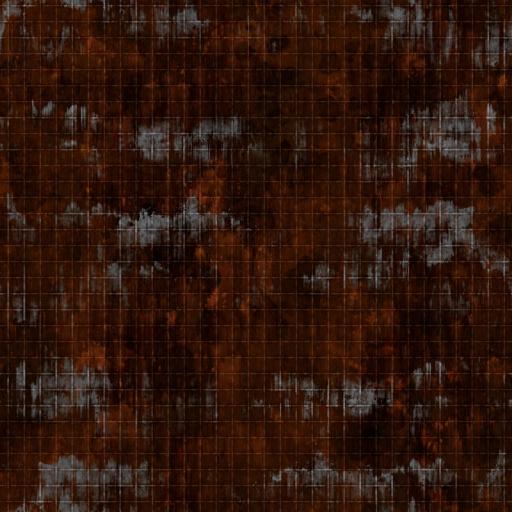
Tags: fence